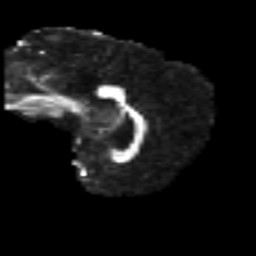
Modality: FA
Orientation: sagittal
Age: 34
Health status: ill
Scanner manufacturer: philips
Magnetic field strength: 3 T
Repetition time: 9 s
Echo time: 0.127 s